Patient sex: F
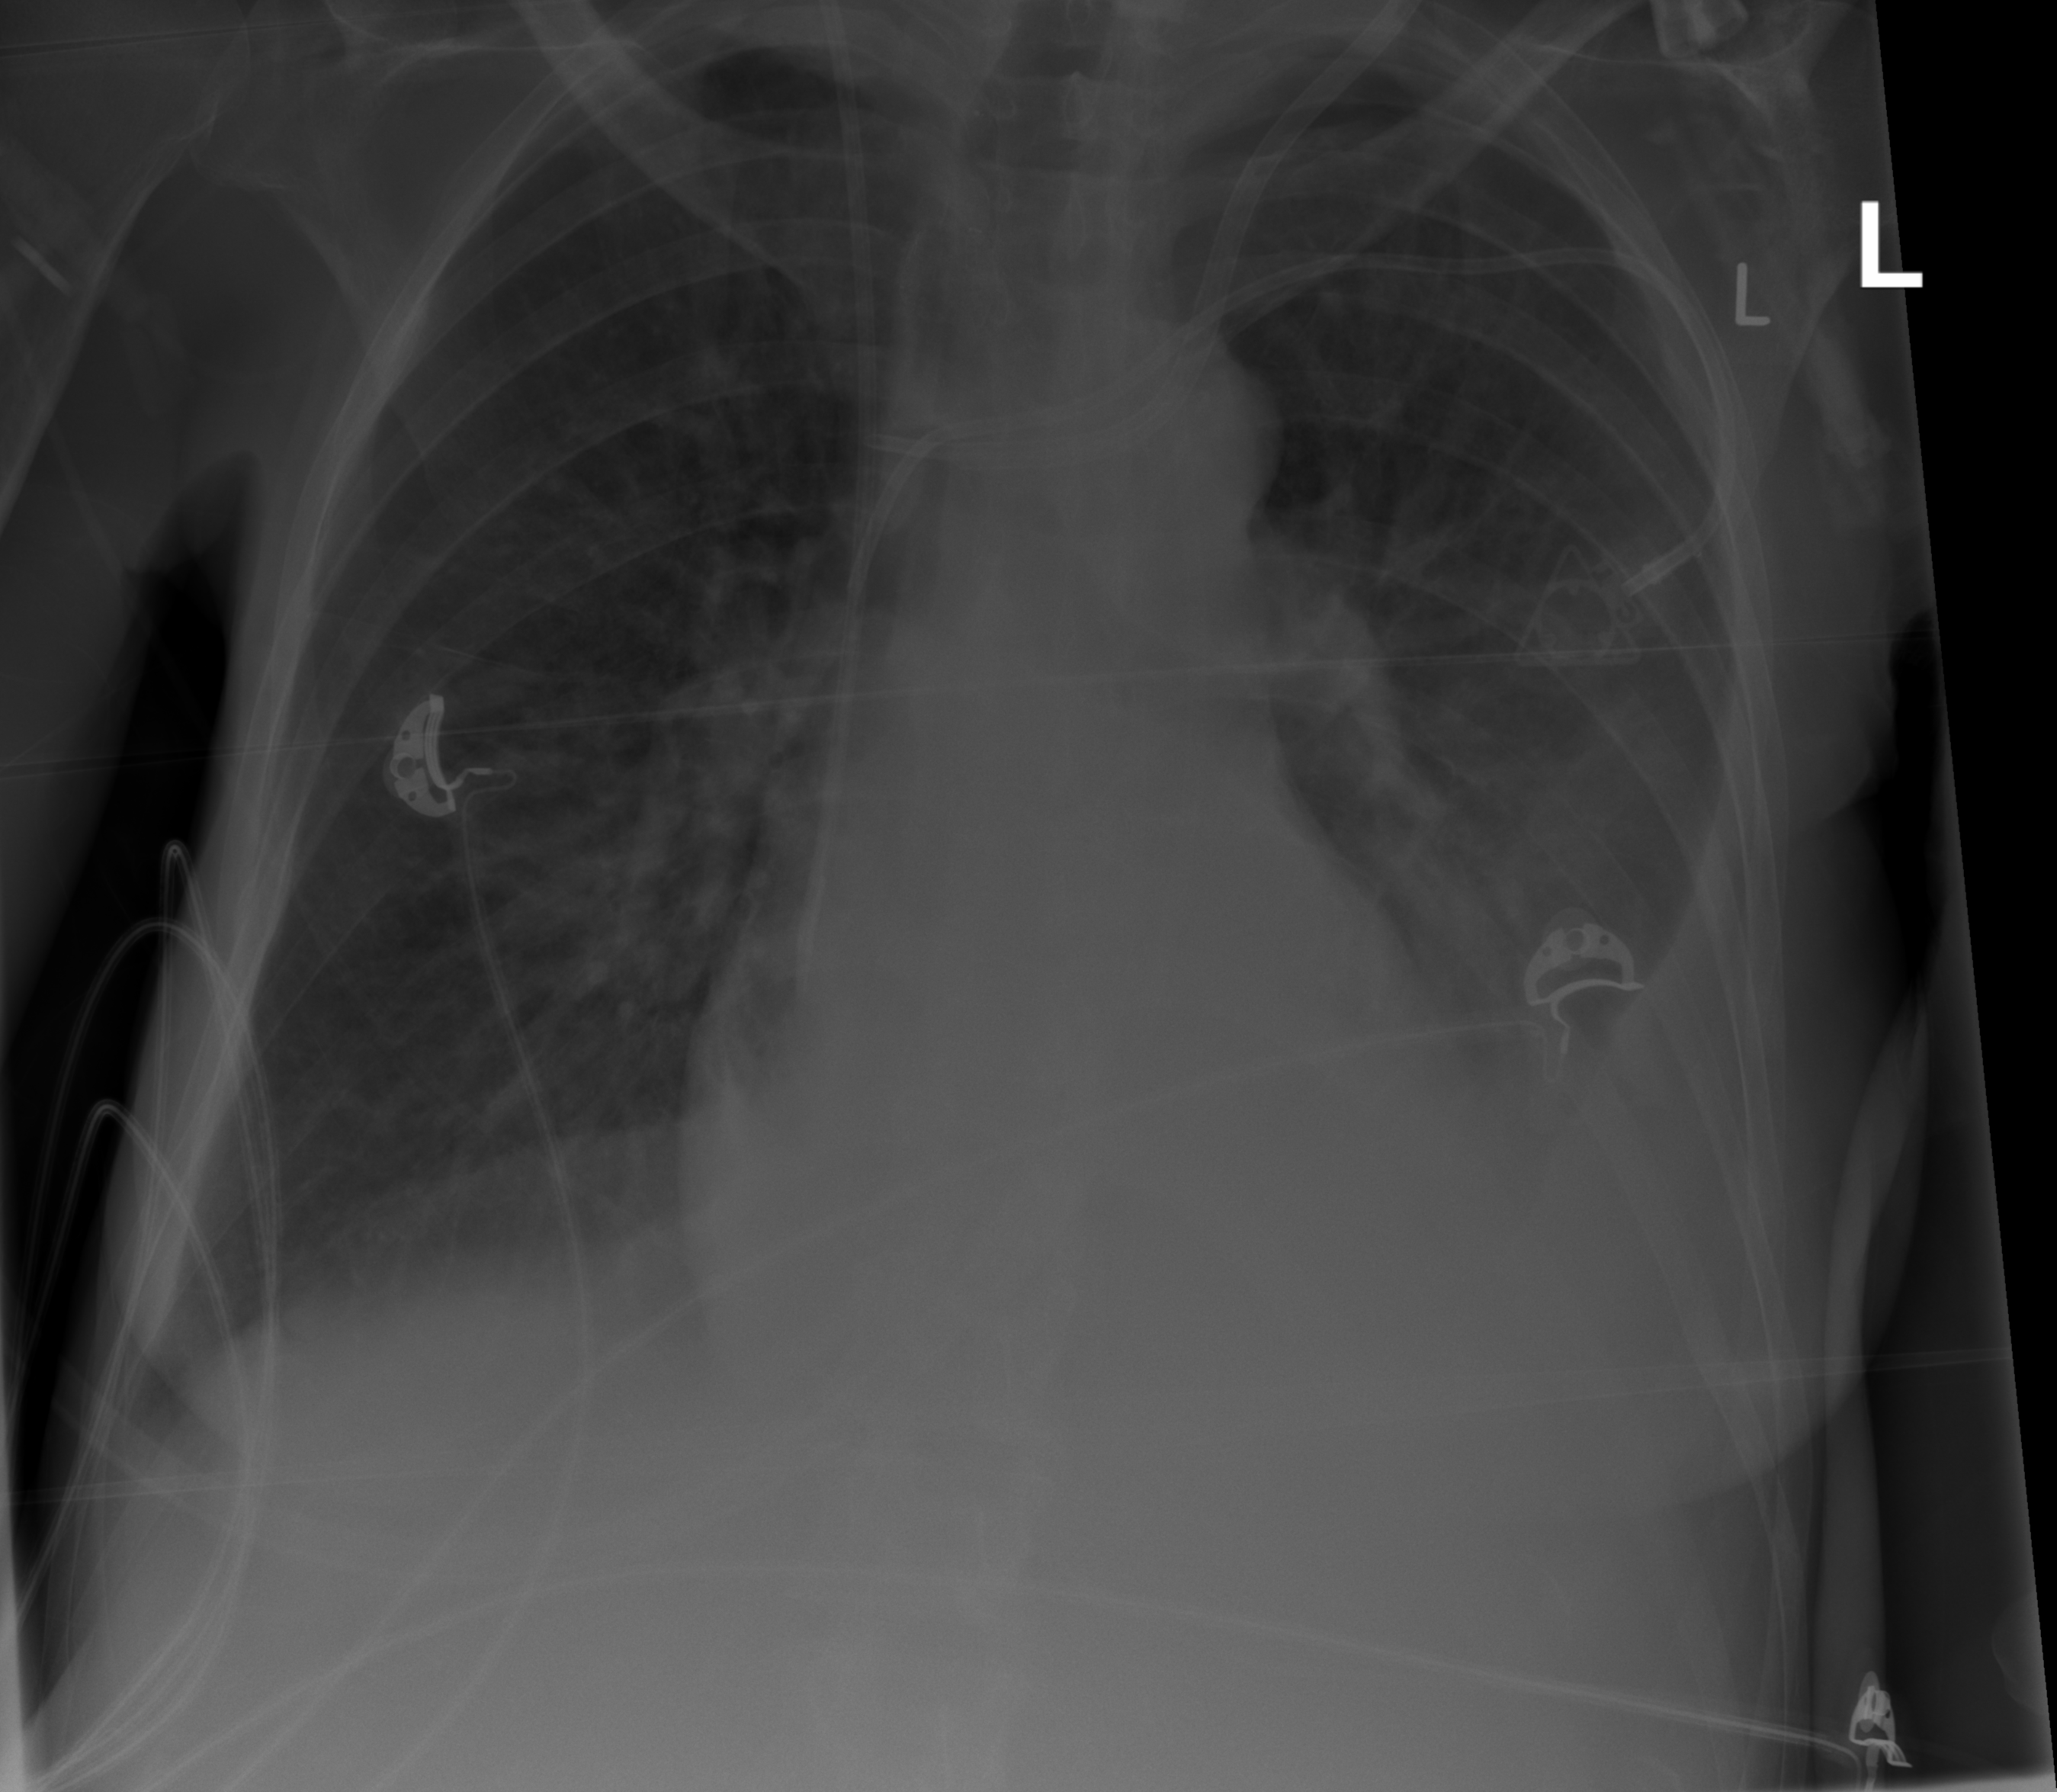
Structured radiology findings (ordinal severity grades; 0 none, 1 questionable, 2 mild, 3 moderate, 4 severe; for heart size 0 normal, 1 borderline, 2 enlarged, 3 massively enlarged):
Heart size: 2
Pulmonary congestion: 2
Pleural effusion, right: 0
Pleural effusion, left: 2
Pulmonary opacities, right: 0
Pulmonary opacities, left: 0
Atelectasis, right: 2
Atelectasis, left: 2